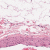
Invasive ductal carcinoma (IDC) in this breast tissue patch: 0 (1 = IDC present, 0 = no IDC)